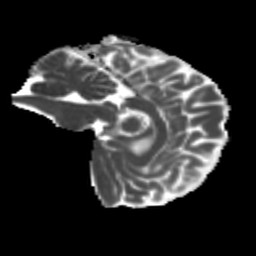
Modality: MD
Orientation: sagittal
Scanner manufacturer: siemens
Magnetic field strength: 3 T
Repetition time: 4 s
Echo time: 0.0594 s